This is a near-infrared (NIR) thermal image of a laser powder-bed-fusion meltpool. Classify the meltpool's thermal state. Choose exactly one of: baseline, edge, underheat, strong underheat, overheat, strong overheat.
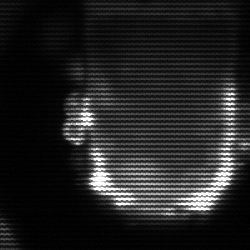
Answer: baseline